Interaction volume radius: 10 \u00c5
Interaction volume height: 15 \u00c5
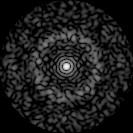
Disorder parameter: 0.8366